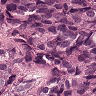
Metastatic tissue present: yes